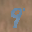
Label: 9